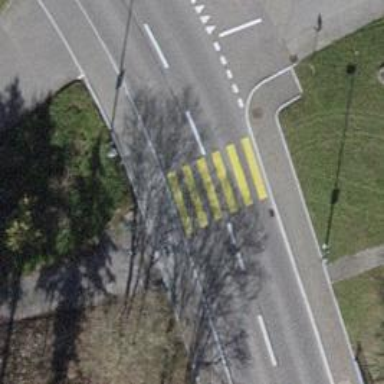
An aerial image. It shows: Zebra crossing on the road.